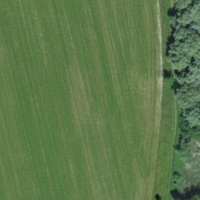
EUNIS habitat code: 52
Species observed at this site:
Allium ursinum
Cornus sanguinea